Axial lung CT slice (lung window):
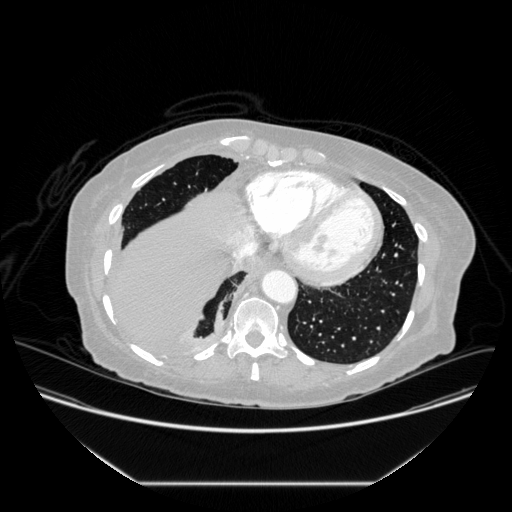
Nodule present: no